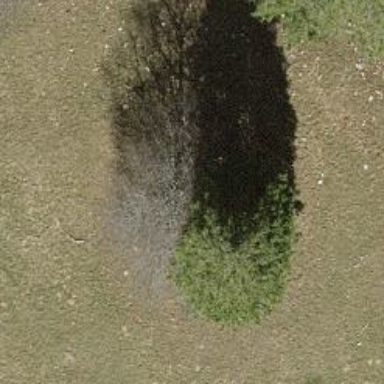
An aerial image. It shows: Single tag "natural: tree."